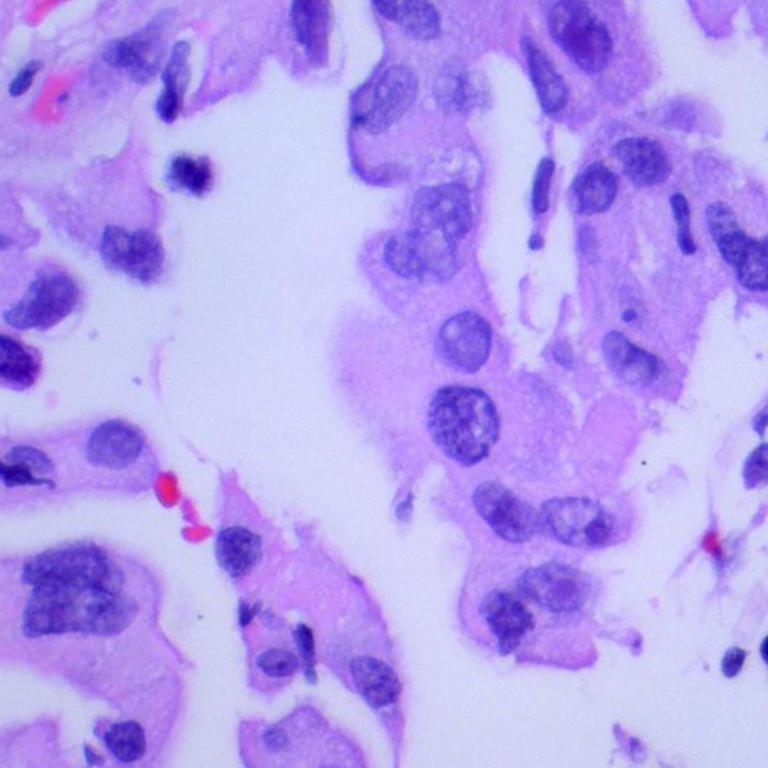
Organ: lung
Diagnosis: adenocarcinomas